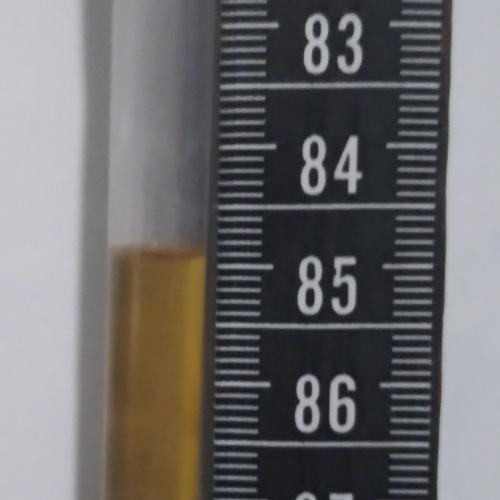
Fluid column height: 84.9 cm